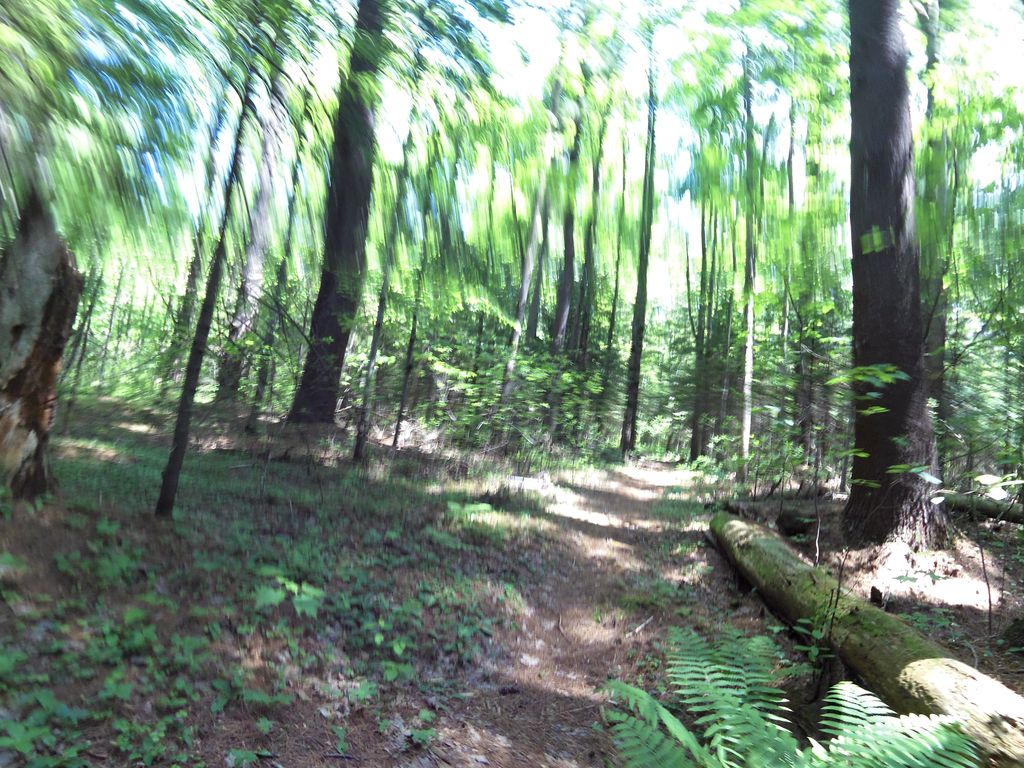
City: ottawa-gatineau